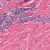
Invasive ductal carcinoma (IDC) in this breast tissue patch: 1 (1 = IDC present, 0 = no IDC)